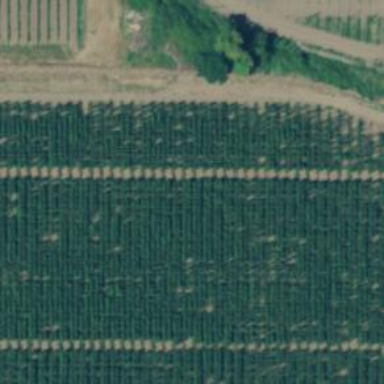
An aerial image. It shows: Orchard.